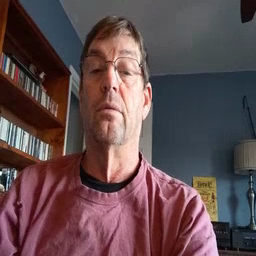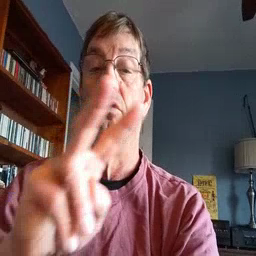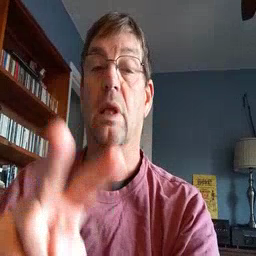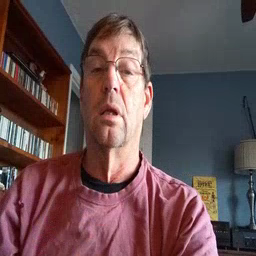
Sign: read